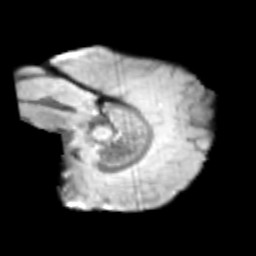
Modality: T2w
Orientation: sagittal
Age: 9
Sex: female
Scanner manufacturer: siemens
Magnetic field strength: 3 T
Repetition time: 3.8 s
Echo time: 0.07 s